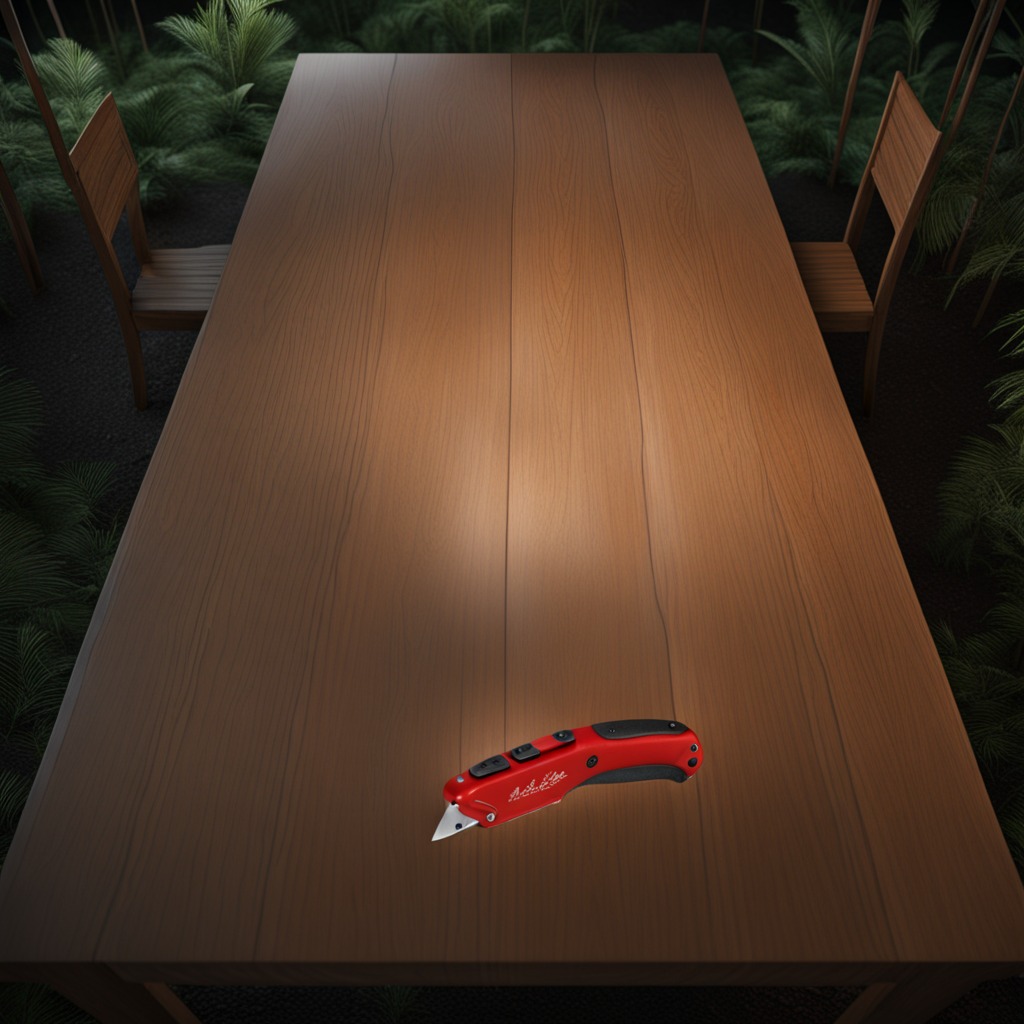
A utility knife lies on a clean wooden table inside a jungle field workshop tent at night dim ambient light soft shadows worn but